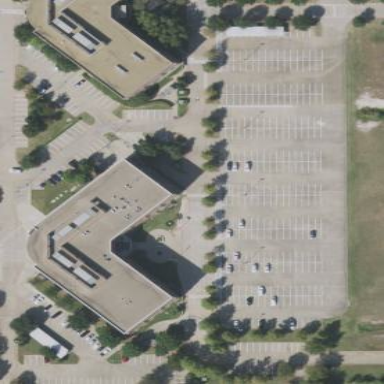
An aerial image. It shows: School.